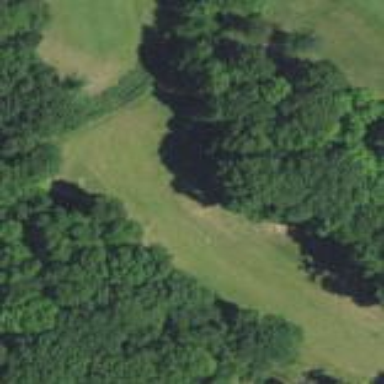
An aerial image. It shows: Golf fairway surrounded by grass.